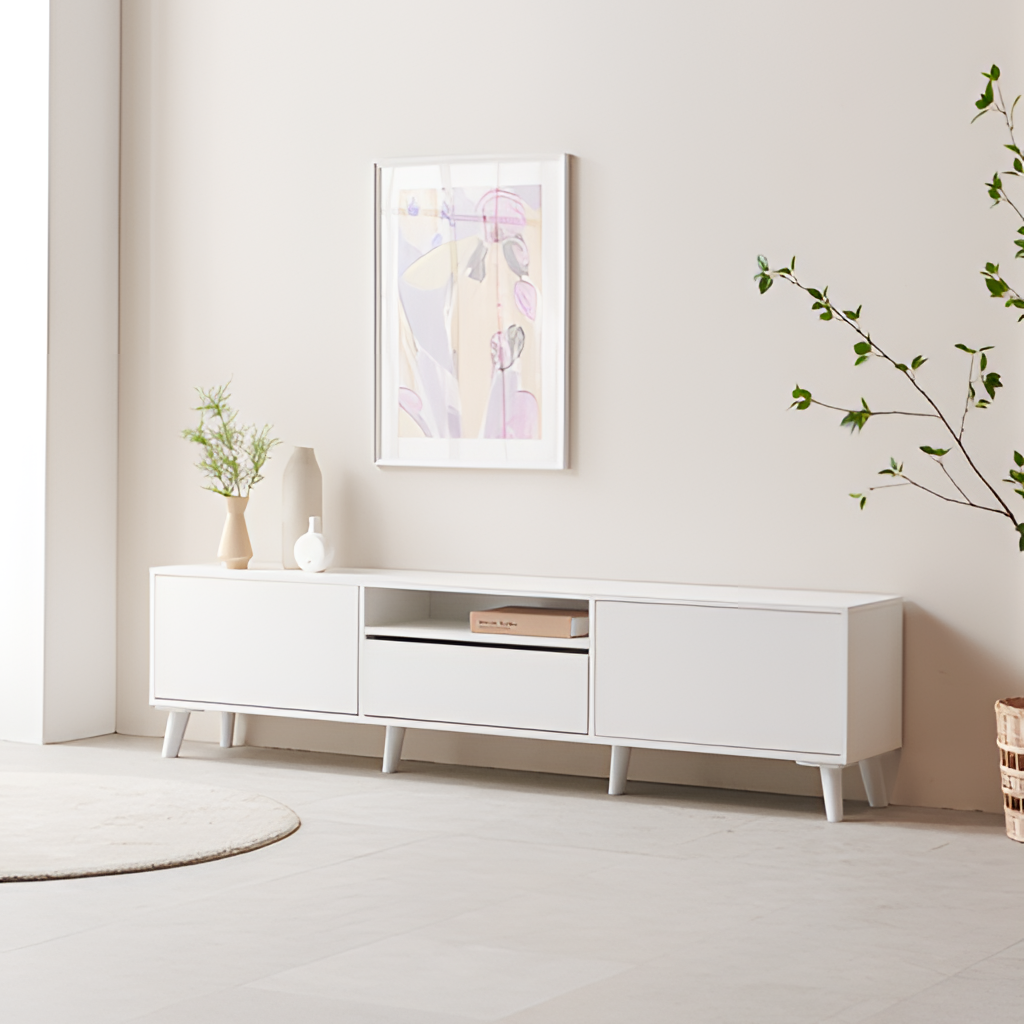
living room, wood media console, tile flooring, with large square pattern, minimalist, beige paint wallpaper, with solid pattern